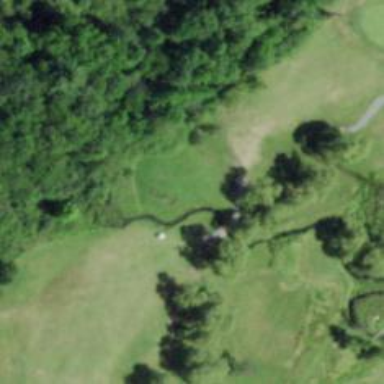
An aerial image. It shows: View of golf hole.